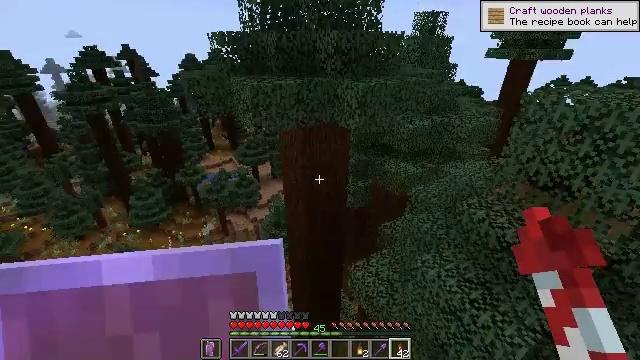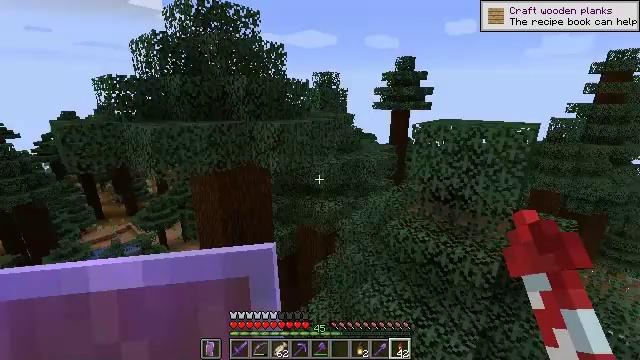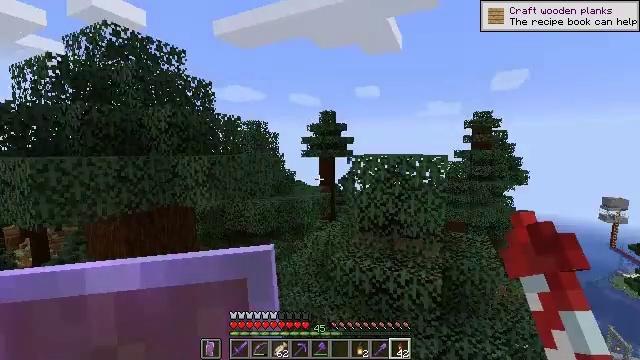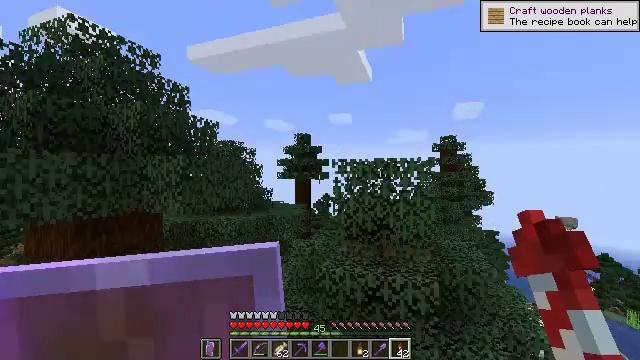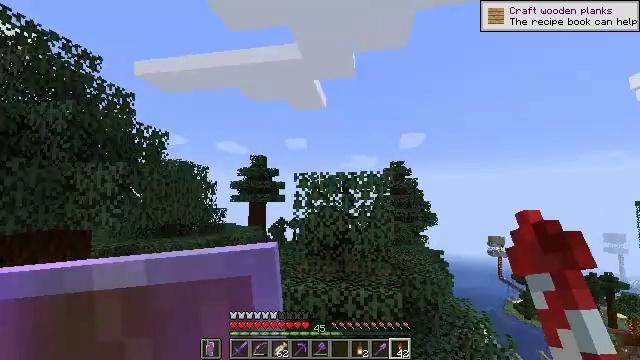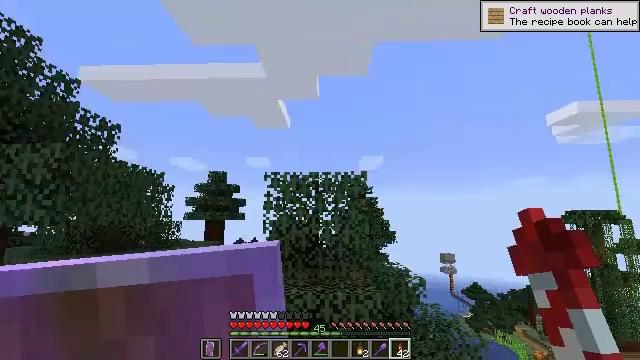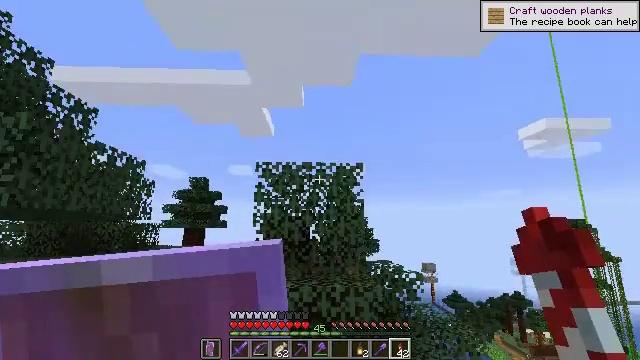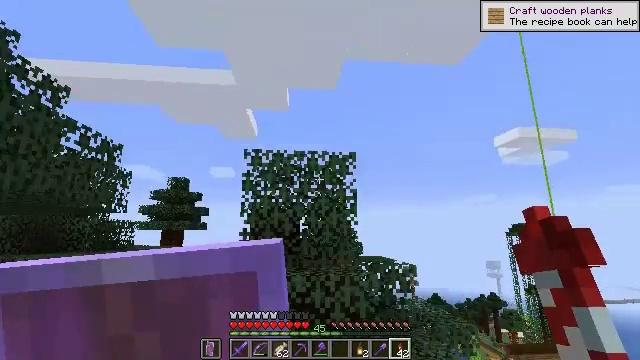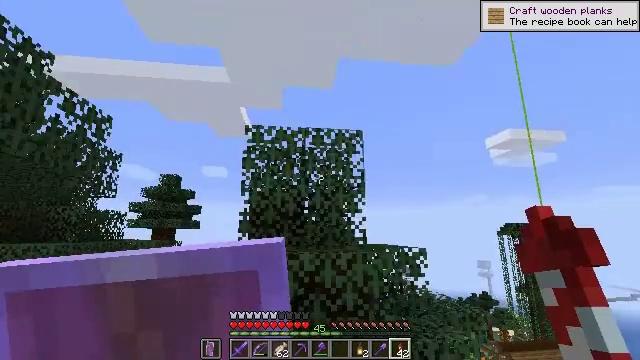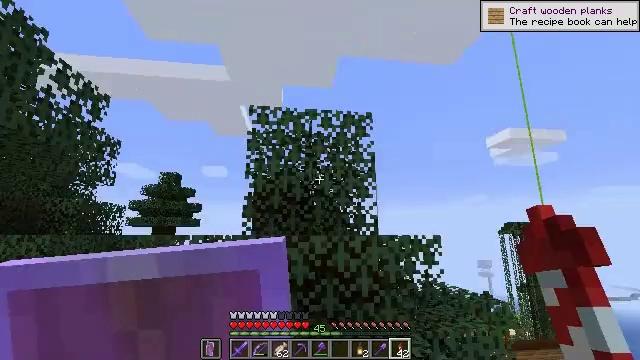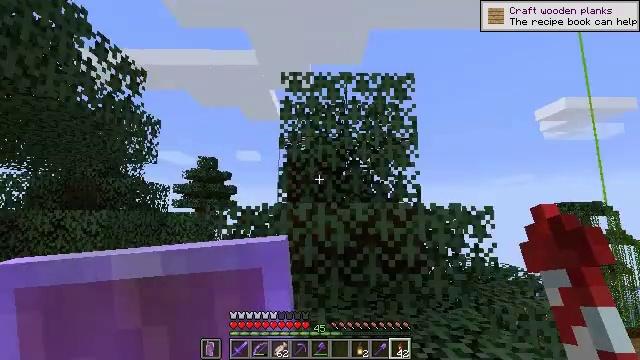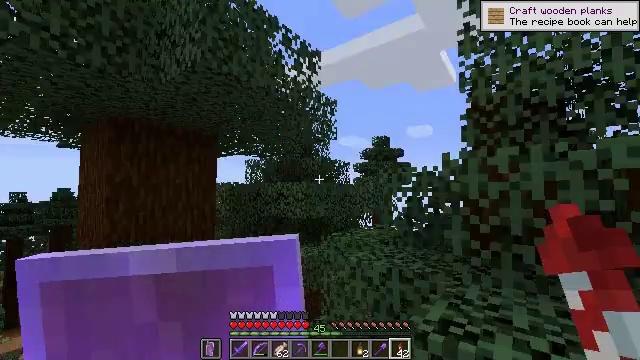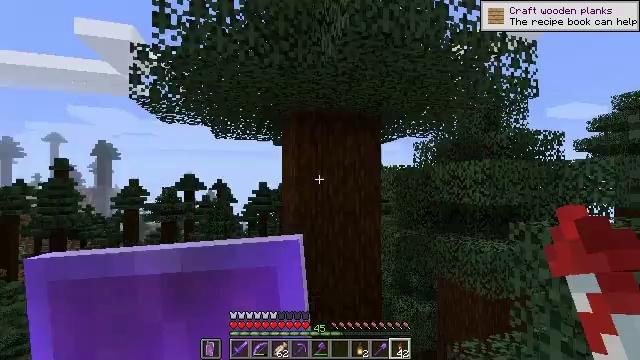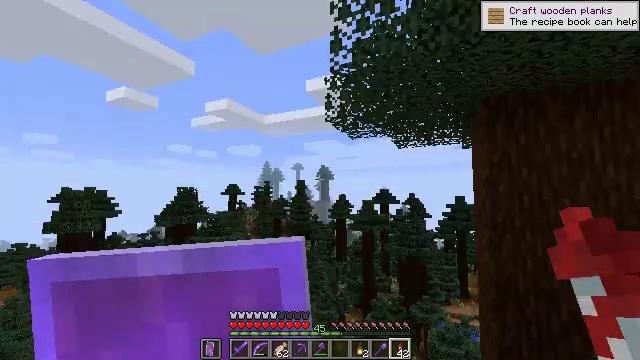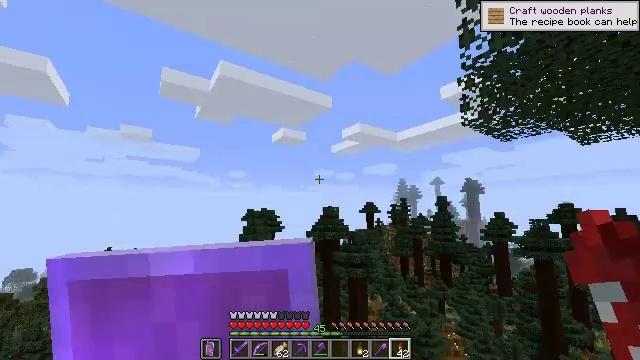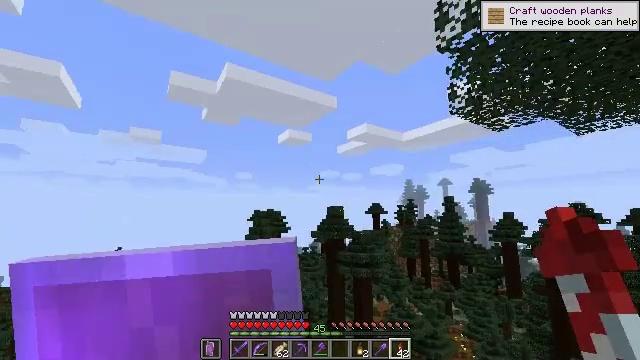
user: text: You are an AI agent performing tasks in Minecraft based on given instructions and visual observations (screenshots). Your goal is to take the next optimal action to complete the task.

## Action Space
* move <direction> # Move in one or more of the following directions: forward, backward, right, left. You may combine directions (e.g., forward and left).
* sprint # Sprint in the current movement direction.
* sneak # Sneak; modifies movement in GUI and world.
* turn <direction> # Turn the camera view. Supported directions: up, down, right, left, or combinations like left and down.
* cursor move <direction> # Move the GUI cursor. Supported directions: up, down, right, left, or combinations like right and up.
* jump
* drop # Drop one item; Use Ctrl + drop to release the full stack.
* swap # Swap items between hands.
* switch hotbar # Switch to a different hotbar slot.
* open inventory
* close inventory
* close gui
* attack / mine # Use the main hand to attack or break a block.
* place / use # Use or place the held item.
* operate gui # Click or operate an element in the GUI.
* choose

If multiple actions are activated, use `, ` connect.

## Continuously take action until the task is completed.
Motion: motion action
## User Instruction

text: Mine spruce leaves from the tree.
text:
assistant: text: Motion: turn right and up
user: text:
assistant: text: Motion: turn right and up
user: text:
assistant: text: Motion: turn right and up
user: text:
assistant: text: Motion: turn right and up
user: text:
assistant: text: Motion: turn right and up
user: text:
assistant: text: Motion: turn right and up
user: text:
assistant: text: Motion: turn right
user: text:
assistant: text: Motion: turn right
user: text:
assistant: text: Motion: no_op
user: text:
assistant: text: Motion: turn left and down
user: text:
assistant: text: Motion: turn left and down
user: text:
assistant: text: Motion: turn left and down
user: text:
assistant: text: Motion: turn left and up
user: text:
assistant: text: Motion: turn left and up
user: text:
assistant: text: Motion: turn left
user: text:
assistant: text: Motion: no_op
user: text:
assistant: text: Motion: use / place
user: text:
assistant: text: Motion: use / place
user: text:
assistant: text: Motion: use / place
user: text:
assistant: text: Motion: turn up
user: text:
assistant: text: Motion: turn right and up
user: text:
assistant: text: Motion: turn right and up
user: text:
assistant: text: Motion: turn right and up
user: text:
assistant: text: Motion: turn right and up
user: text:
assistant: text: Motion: turn right and up
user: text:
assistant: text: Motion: turn right and up
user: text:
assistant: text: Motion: turn right and up
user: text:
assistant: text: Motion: no_op
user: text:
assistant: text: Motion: no_op
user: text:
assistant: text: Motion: no_op